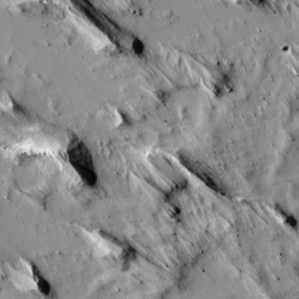
Label: non_frost